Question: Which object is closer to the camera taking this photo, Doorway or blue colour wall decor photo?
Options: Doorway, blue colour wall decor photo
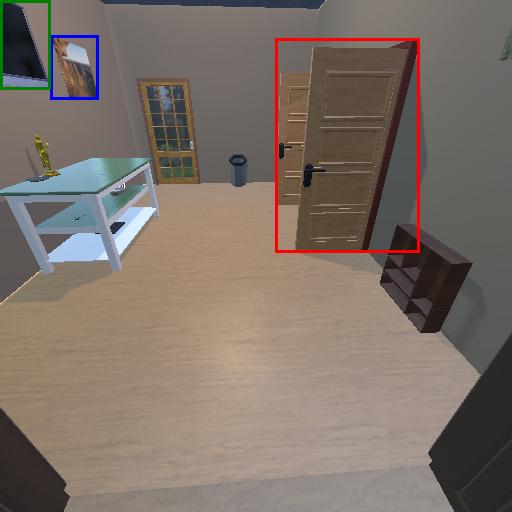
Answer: Doorway